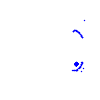
Particle: kaon